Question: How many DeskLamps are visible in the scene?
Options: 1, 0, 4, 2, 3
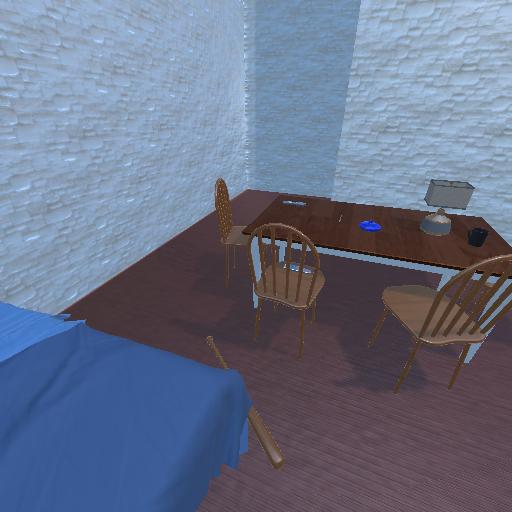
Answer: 1